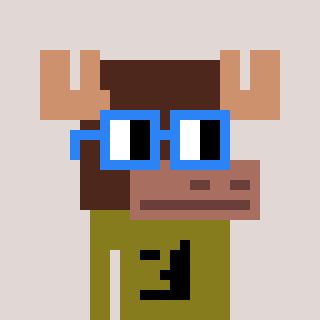
a pixel art character with square blue glasses, a moose-shaped head and a gunk-colored body on a warm background